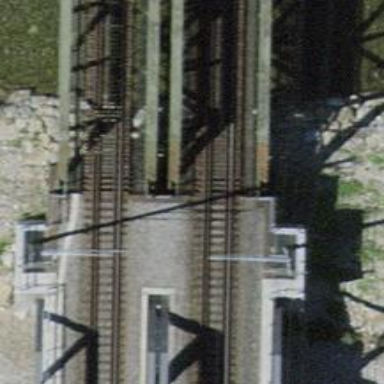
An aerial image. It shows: Railway bridge with electrified contact line. There is one track on the bridge.